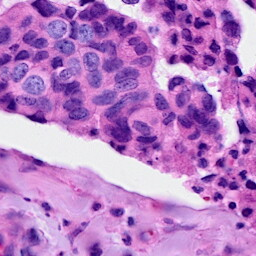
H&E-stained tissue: Breast